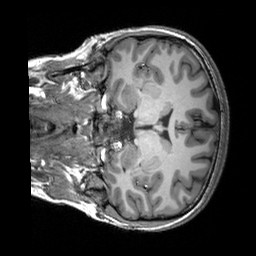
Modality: T1w
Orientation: coronal
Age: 24
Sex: female
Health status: healthy
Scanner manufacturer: siemens
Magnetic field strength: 3 T
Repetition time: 2.3 s
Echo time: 0.00303 s